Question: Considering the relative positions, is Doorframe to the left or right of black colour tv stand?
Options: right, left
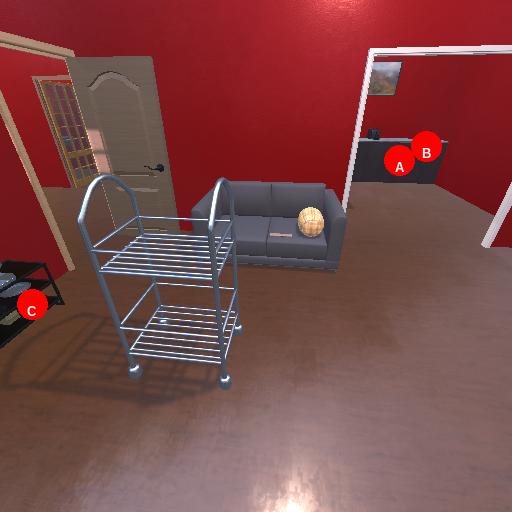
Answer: right